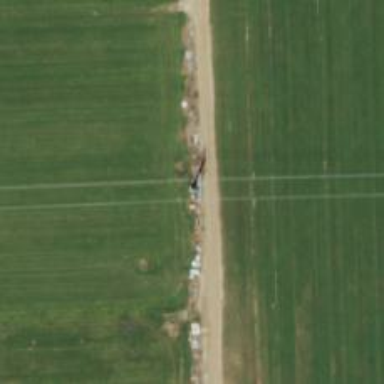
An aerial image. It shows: Power pole.